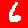
Digit: 6